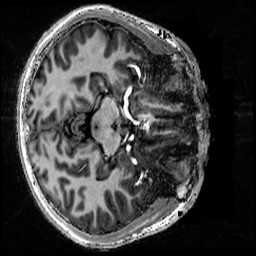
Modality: T1w
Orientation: axial
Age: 19
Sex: male